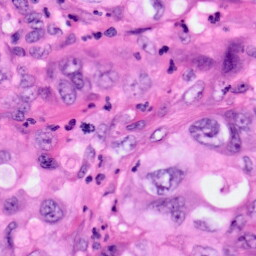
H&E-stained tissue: Pancreatic